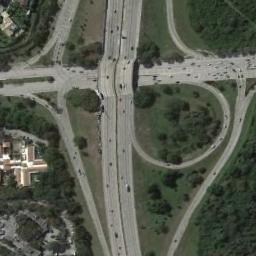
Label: overpass